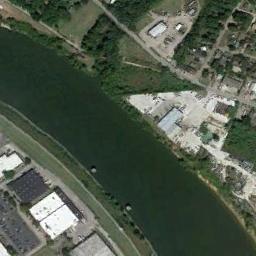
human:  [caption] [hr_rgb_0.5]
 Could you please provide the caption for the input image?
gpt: The dark green river goes through the residential area .

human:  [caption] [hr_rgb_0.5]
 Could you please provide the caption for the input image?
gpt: Many trees are around the river .

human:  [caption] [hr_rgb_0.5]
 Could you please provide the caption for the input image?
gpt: The river goes through houses and grass .

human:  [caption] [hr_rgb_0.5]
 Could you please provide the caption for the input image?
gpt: A broad turquoise river with green and tan mixed fields and buildings on both sides .

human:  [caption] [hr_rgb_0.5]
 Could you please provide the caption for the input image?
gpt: There are some buildings and green trees near the river .